Question: In the Exposed Views form (Drupal 6, Views 2), I'd like to overwrite an input text so it render the option to choose from a range of values, something similar to this:

Or just a simple one: two text inputs with and labels (, , whatever, like a price range).
I am comfortable both with editing templates ('views-exposed-form.tpl.php' in this case) and overwritting the form output:
'''
function mymodule_form_alter(&$form, $form_state, $form_id) {
if ($form_id == 'views_exposed_form') {
$form['submit']['#value'] = t('Filter');
}
}
'''
How can I change the defaul text input to one as described?
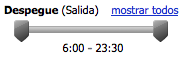
Answer: I am doing something similar as a template function.
You can remove the rendered output and render your own as a theming function.
'''
function THEME_preprocess_views_exposed_form(&$vars, $hook) {
switch($vars['form']['#id']){
case 'views-exposed-form-VIEW_NAME-page-1':
$vars['widgets']['filter-YOUR_FIELD']->widget = YOUR_CODE_HERE;
}
}
'''
Be sure to use dpm() from the Devel module to figure the identifiers you need to use because might be slightly different in the theme layer.